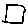
Label: square